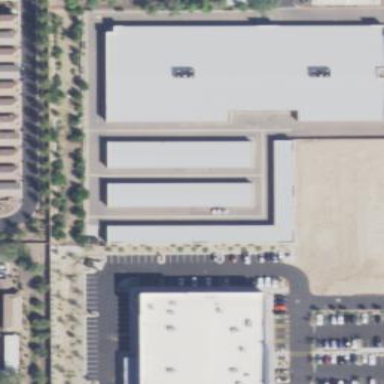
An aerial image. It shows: Building that serves as storage rental shop.